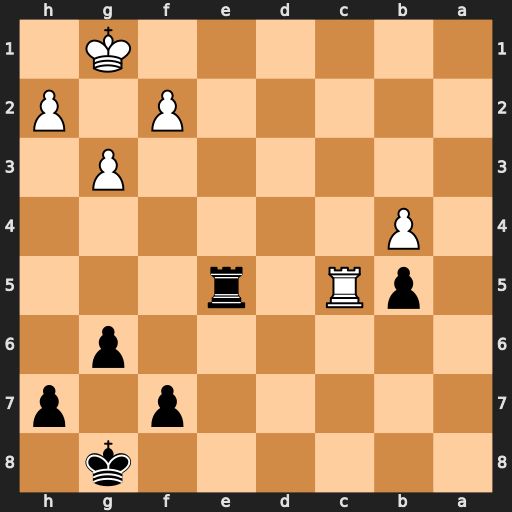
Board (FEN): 6k1/5p1p/6p1/1pR1r3/1P6/6P1/5P1P/6K1
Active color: b
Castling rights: -
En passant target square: -
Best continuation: Rxc5 bxc5 Kf8